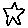
Label: star